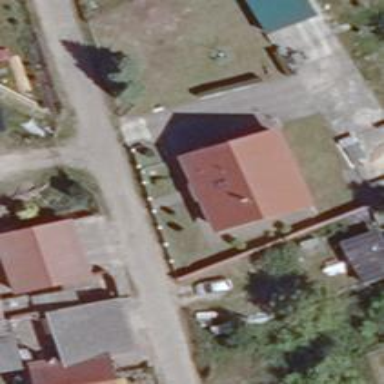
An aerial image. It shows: Gabled building with red roof.